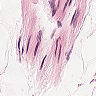
Metastatic tissue present: no